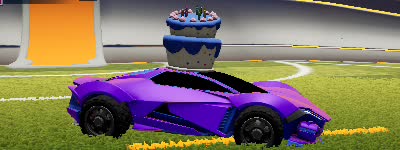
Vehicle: werewolf